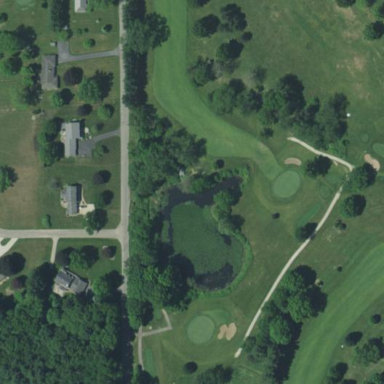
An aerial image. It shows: Water hazard in golf course. The hazard is natural water feature.